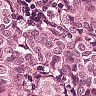
Metastatic tissue present: yes